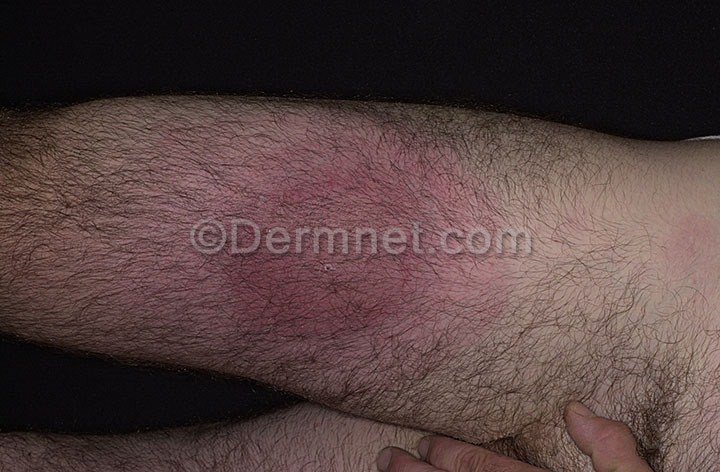
Disease: Scabies Lyme Disease and other Infestations and Bites